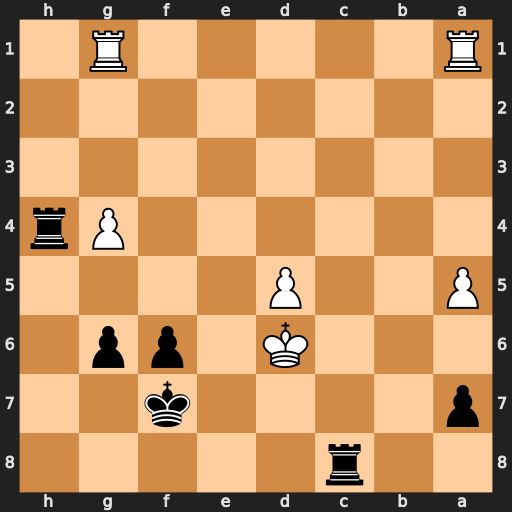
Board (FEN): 2r5/p4k2/3K1pp1/P2P4/6Pr/8/8/R5R1
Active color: b
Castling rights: -
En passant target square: -
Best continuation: Rhh8 g5 Rhd8#